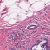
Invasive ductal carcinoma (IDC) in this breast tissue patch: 0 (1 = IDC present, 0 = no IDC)